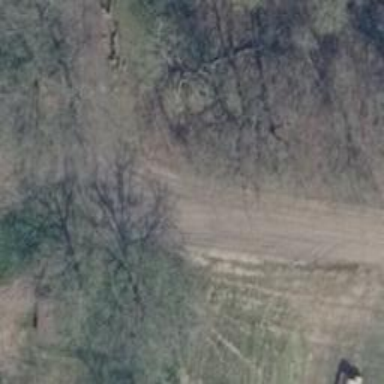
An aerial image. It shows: Track road with grade4 tracktype.